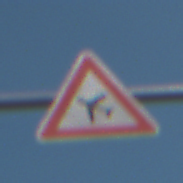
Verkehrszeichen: FlugbetriebRechts
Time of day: Midday
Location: Outdoor (Urban)
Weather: Clear
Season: NotSpecified
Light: Natural